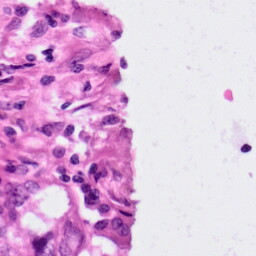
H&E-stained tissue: Lung